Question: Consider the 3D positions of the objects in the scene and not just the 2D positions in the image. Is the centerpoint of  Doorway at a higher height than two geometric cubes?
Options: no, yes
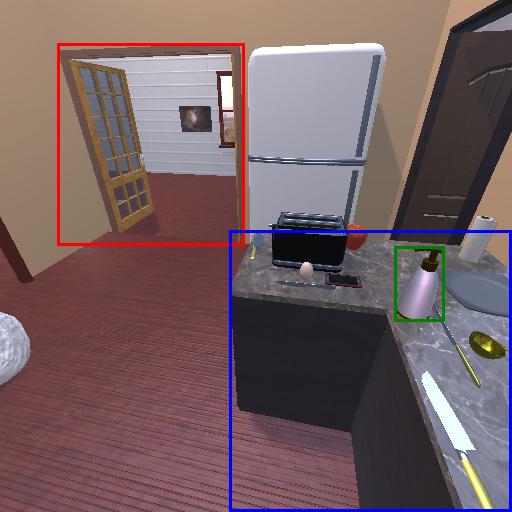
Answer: no